Field crop: maize
Growth stage: 2
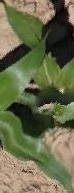
Species: maize